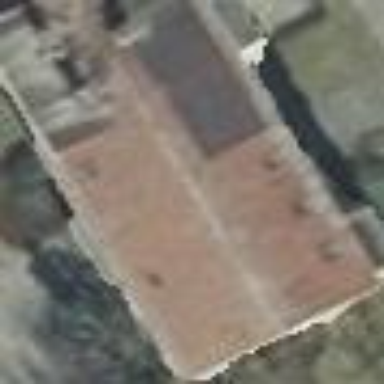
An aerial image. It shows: Gabled roofed apartment building with brown roof.